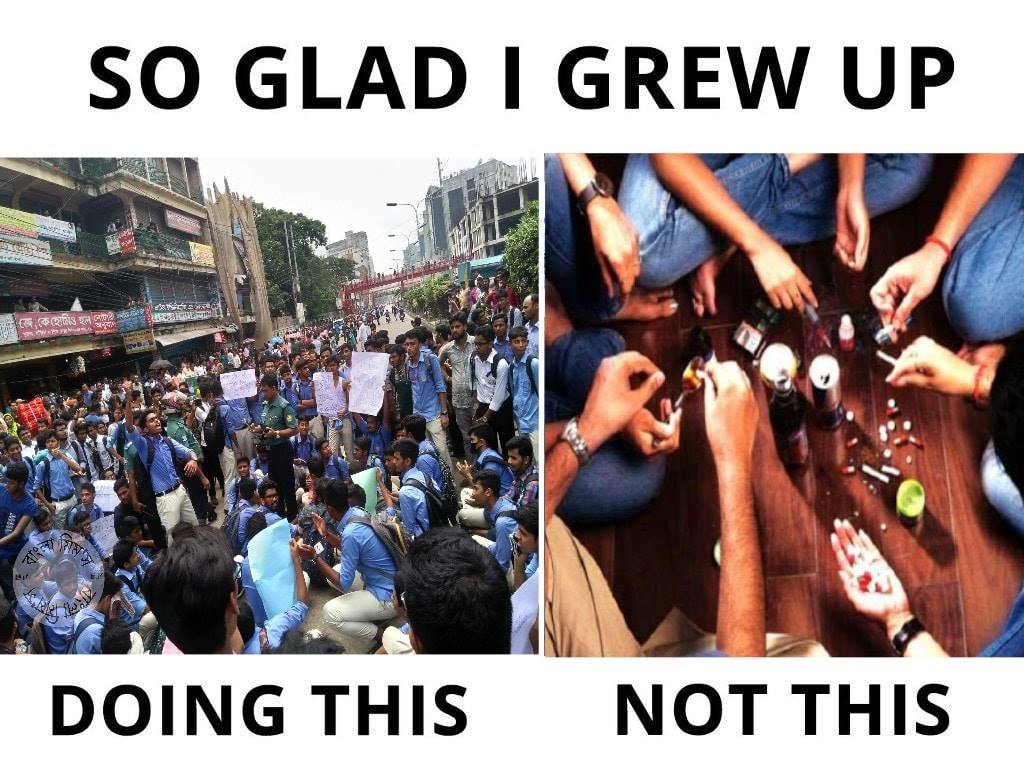
Caption: SO GLAD I GREW UP     DOING THIS    NOT THIS
Label: non-hate